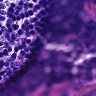
Metastatic tissue present: no